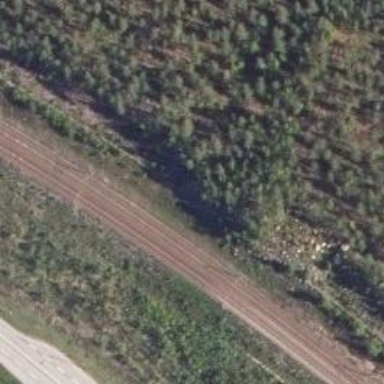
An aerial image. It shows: Railway track with continuous electrified contact lines.